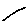
Label: line